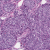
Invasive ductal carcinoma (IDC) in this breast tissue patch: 1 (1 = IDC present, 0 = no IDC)